七年级 · 算术
小题8.0分)

回答以下问题:

(1)一个数的绝对值是指在数轴上表示这个数的点到的距离;

(2)若 $|a|=-a$ ，则 $a$ $0 ;$

(3)有理数 $a 、 b$ 在数轴上的位置如图所示, 请化简 $|a|+|b|-2|a-b|$.

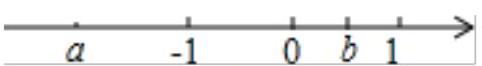
答案: 原点 $\leq$
解析: 解：(1)由绝对值的概念可知,

一个数的绝对值是指在数轴上表示这个数的点到原点的距离.

故答案为: 原点.

(2) 由绝对值概念可知,

当 $a<0$ 时, $|a|=-a$,

当 $a=0$ 时, $|a|=0$,

0 的相反数也是 0,

$\therefore$ 当 $|a|=-a$ 时, $a \leq 0$.

故答案为: $\leq$.

(3)由图可知,

$a<-1,0<b<1$,

$\therefore a-b<0$,

$\therefore|a|+|b|-2|a-b|$

$=-a+b+2(a-b)$

$=-a+b+2 a-2 b$

$=a-b$.

(1) 由绝对值的概念直接作答;

(2)根据去绝对值的相关知识直接作答即可;

(3)根据数轴判断 $a$ 与 $b$ 的取值范围, 进而化简原式.

本题考查绝对值和数轴, 能够正确去绝对值是解答本题的关键.